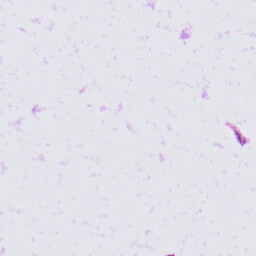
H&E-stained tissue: Skin